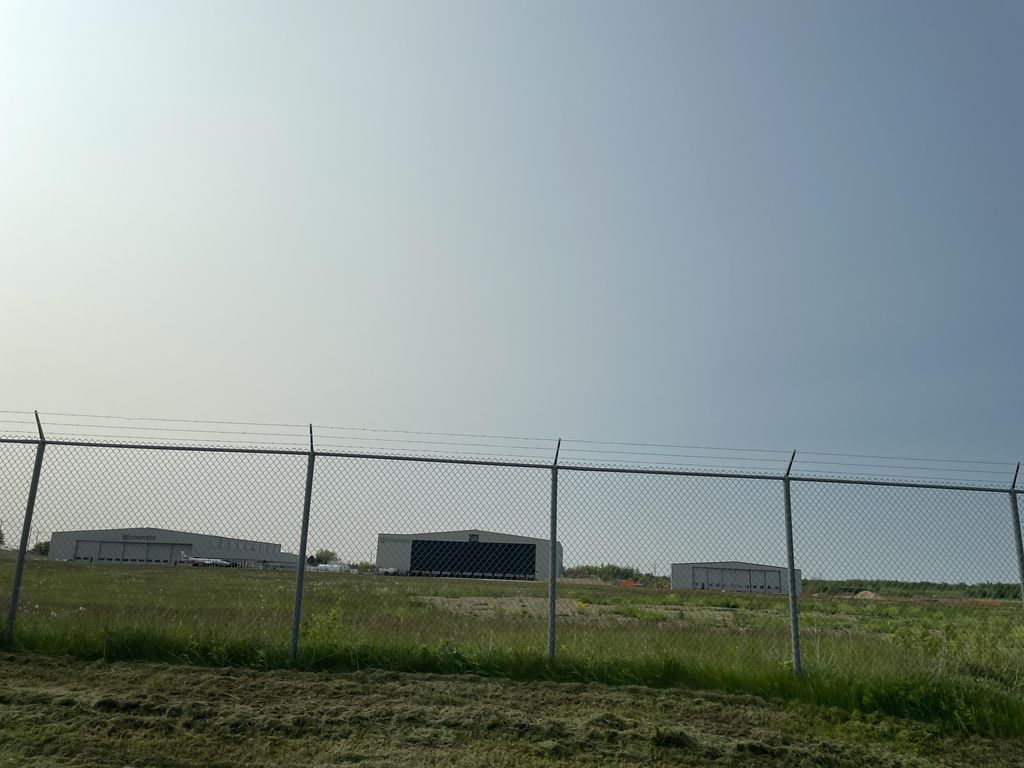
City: kitchener-waterloo